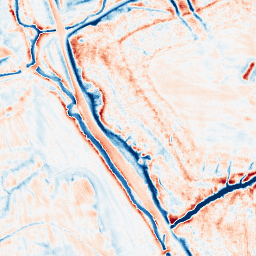
Category: edge_preserving
Decomposition family: anisotropic_diffusion
Decomposition parameters: iterations: 50
kappa: 10
gamma: 0.15
Upsampling method: fft_zeropad
Upsampling parameters: scale: 2
Upsampling scale: 2